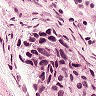
Metastatic tissue present: yes